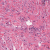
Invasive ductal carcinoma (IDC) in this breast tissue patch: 1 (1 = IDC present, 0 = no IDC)